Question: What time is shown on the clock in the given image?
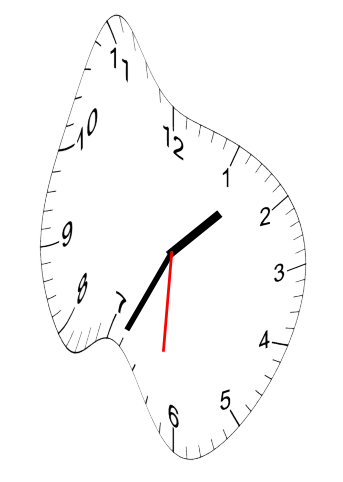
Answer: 01:34:31